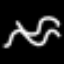
Label: squiggle